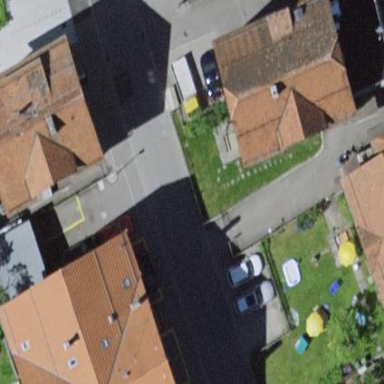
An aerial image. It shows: Half-hipped roof shape on the apartments building.